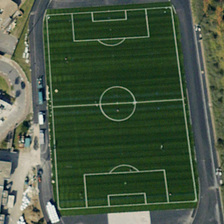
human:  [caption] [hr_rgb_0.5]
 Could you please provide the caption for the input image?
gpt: a playground with a football field in it is near several buildings and some green trees .

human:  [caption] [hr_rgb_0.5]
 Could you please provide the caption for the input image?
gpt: a playground with a football field in it is near several buildings and some green trees .

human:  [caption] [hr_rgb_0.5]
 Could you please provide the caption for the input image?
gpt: a playground with a football field in it is near several buildings and some green trees .

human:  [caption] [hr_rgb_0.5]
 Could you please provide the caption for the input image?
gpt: a playground with a football field in it is near several buildings and some green trees .

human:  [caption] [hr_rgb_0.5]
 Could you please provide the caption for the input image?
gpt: a playground with a football field in it is near several buildings and some green trees .